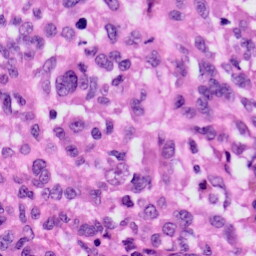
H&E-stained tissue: Skin